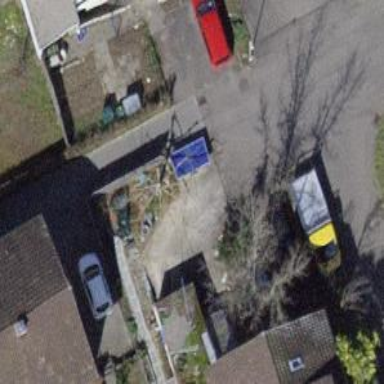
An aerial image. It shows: Deciduous broadleaved tree in garden.